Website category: movie
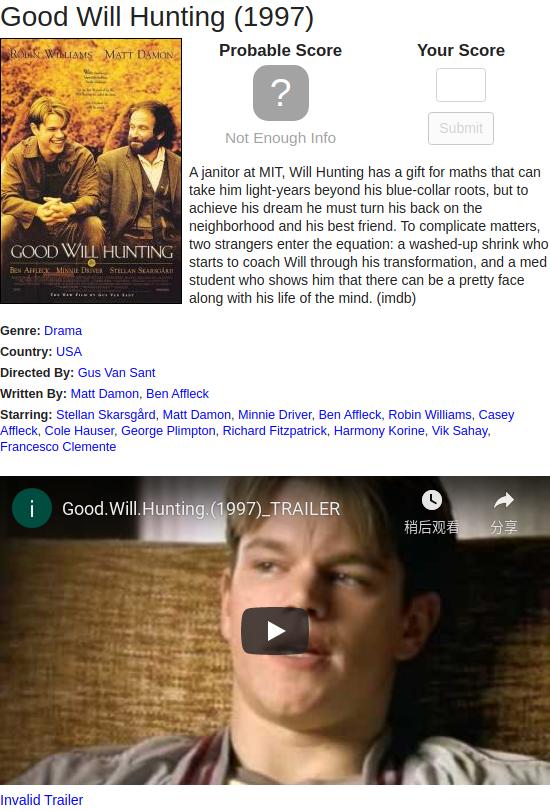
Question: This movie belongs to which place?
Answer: USA

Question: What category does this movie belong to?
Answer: Drama

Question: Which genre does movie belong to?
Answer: Drama

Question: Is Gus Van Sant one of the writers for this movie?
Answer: no

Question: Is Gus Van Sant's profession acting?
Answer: no

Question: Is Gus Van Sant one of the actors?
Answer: no

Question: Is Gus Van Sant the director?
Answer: yes

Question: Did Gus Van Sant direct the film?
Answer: yes

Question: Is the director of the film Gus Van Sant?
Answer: yes

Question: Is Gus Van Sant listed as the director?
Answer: yes

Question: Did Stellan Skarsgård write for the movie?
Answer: no

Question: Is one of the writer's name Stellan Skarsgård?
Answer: no

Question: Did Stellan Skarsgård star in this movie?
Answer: yes

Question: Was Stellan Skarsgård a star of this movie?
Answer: yes

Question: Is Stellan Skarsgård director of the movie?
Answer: no

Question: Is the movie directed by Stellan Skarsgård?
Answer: no

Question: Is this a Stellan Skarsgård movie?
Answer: no

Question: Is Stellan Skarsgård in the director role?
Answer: no

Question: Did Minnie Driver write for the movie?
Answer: no

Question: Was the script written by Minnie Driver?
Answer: no

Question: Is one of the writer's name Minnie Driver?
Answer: no

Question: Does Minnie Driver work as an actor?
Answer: yes

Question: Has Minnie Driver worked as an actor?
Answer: yes

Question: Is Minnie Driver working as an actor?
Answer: yes

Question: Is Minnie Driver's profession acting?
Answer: yes

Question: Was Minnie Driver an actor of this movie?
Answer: yes

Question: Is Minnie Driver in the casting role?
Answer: yes

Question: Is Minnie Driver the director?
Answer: no

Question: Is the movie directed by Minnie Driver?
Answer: no

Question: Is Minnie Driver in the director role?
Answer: no

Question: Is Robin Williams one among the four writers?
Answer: no

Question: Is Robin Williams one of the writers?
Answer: no

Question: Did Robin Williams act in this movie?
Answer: yes

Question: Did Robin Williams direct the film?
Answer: no

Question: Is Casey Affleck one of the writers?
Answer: no

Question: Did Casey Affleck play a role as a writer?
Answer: no

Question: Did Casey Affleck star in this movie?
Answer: yes

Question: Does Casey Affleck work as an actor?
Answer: yes

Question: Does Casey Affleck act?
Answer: yes

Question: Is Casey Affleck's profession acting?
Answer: yes

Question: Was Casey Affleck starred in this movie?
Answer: yes

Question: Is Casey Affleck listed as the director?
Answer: no

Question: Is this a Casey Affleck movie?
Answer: no

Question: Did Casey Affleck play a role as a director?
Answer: no

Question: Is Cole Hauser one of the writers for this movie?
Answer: no

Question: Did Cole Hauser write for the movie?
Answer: no

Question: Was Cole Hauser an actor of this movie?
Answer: yes

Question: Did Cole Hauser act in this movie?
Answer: yes

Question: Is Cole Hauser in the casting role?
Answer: yes

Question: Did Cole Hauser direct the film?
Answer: no

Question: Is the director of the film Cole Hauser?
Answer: no

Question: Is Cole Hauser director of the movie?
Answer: no

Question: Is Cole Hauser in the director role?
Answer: no

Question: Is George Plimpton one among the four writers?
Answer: no

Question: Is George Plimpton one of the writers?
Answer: no

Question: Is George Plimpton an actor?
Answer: yes

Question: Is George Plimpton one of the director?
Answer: no

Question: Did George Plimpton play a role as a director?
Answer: no

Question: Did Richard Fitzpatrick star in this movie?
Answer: yes

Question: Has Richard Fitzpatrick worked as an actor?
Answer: yes

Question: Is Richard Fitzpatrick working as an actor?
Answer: yes

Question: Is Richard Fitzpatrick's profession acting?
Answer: yes

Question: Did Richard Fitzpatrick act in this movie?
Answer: yes

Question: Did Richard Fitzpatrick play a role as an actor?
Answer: yes